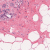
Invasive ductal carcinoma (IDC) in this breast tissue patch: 0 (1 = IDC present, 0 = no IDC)